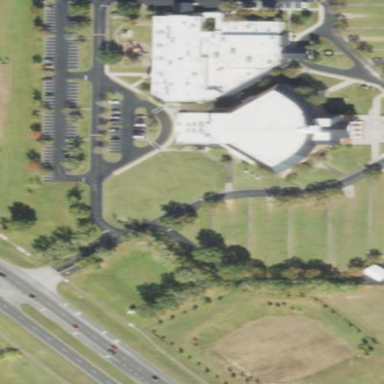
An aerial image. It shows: Building that serves as place of worship.